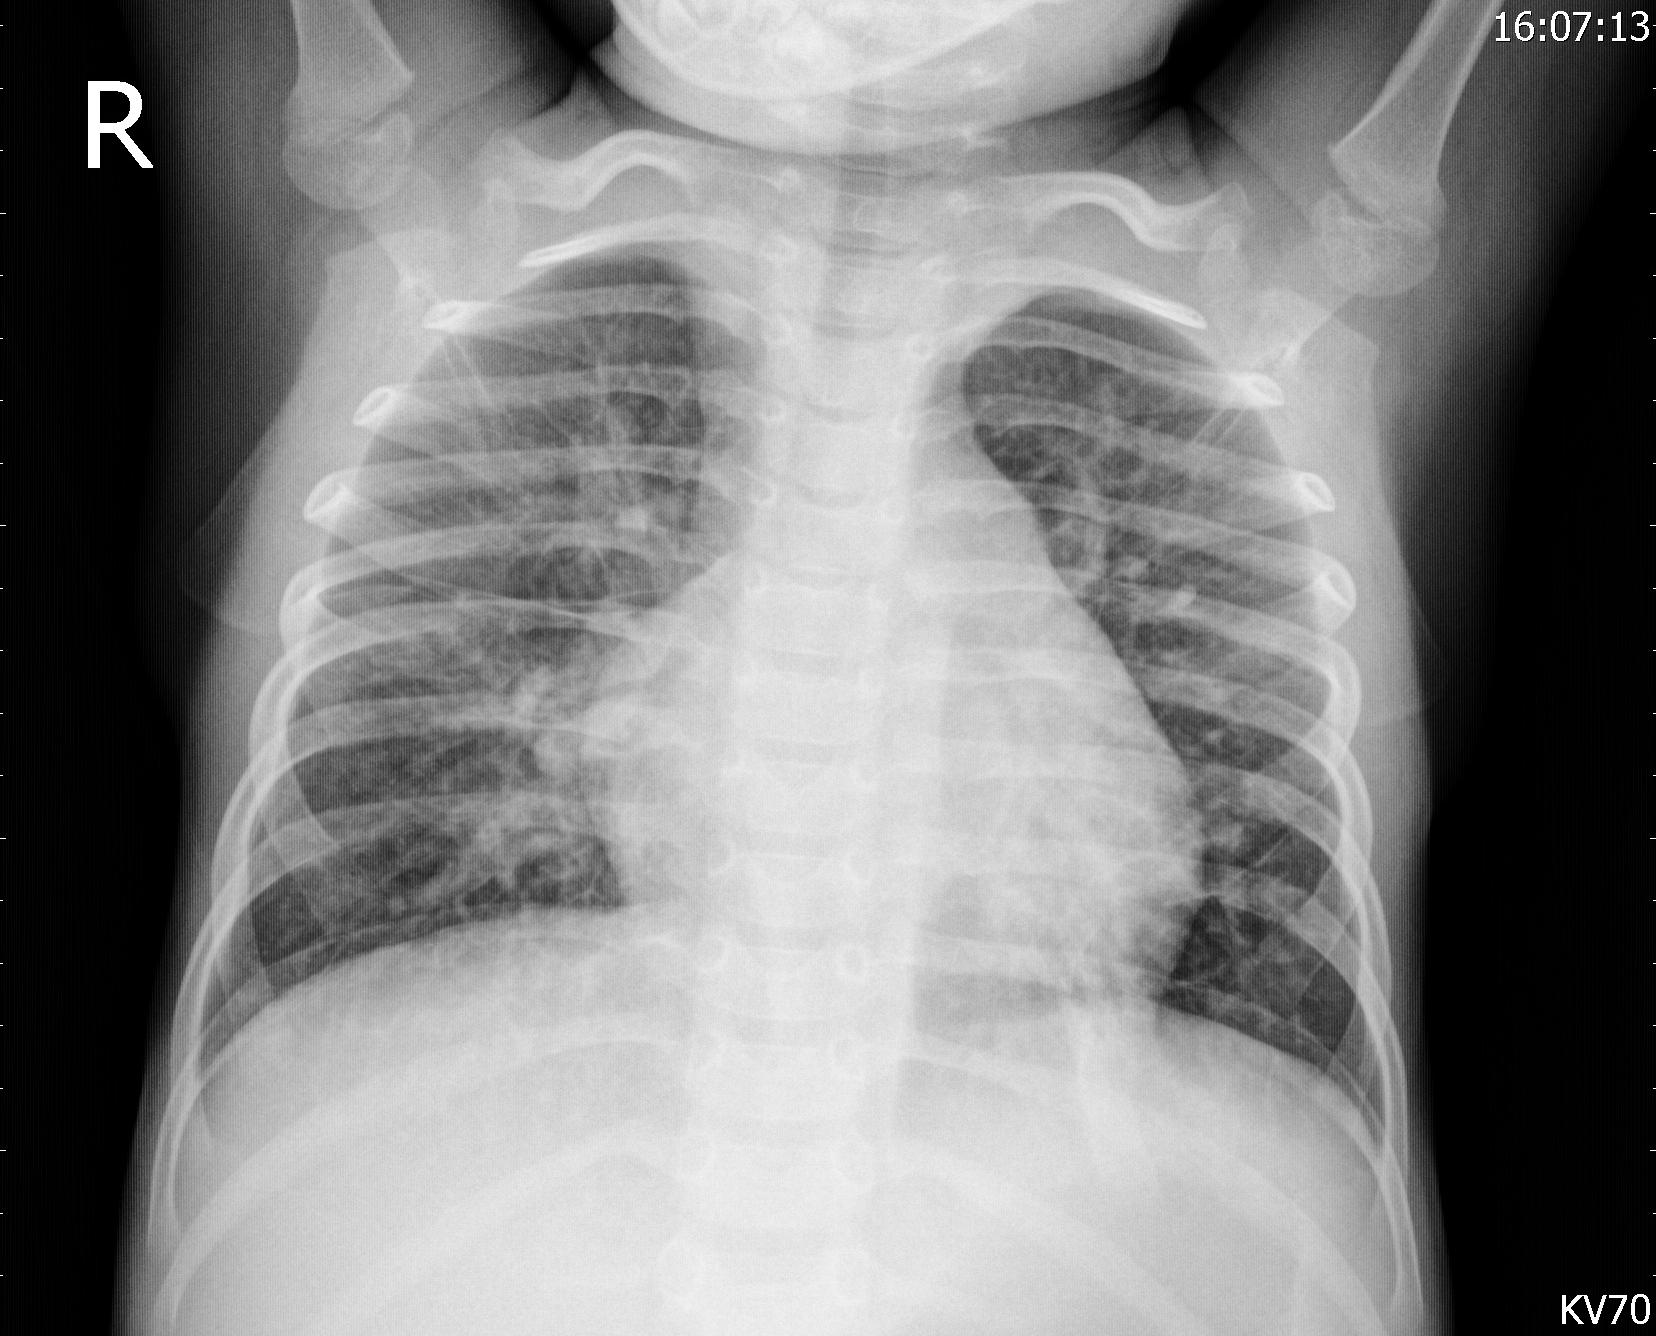
Diagnosis: PNEUMONIA